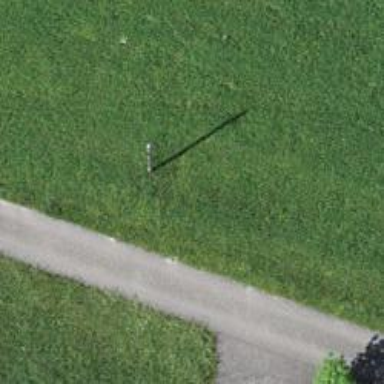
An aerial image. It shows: Utility pole as the man-made structure.